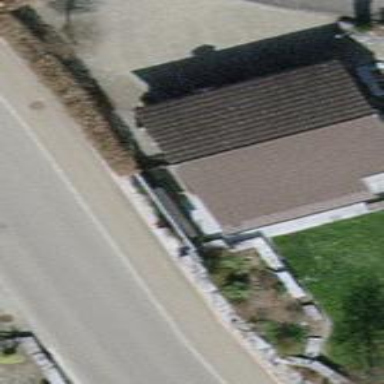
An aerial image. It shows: Gabled garage with the roof oriented across.